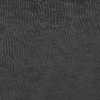
Atmospheric dust classification: not_dusty